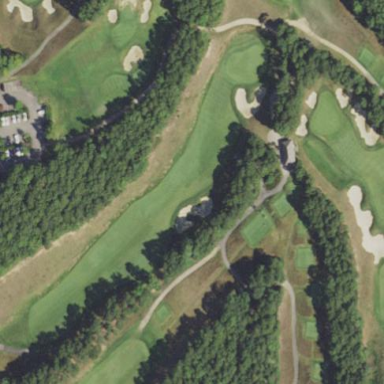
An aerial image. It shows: Rough area in golf course.